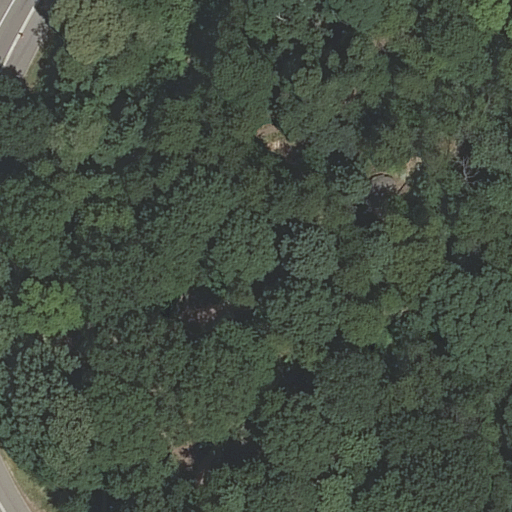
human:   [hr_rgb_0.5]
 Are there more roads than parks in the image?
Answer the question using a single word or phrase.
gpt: yes

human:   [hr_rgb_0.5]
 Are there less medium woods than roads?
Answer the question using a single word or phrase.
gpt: yes

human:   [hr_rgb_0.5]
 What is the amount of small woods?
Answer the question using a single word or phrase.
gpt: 0

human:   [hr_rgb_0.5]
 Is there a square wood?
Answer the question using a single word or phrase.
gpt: no

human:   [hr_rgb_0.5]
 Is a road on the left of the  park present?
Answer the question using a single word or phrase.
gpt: yes

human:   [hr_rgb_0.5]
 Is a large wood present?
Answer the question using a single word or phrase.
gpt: no

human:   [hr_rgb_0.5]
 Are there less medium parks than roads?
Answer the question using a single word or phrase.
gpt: yes

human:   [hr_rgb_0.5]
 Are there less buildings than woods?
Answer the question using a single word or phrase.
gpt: yes

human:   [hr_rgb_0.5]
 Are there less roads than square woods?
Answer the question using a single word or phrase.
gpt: no

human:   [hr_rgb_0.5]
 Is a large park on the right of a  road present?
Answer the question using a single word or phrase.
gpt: yes

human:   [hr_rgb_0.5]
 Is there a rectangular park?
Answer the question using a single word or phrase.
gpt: yes

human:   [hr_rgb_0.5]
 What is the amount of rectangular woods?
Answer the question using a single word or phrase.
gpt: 0

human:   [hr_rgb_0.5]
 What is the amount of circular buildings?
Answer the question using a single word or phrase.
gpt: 0

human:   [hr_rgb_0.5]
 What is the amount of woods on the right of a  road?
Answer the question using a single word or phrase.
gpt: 0

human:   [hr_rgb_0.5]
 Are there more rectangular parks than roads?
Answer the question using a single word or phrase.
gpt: no

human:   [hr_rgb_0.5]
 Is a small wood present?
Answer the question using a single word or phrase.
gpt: no

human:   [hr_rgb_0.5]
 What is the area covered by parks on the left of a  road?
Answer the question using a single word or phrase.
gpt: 0m2

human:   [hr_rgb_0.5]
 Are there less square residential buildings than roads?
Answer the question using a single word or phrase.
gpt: yes

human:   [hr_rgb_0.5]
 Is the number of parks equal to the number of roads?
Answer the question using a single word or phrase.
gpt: no

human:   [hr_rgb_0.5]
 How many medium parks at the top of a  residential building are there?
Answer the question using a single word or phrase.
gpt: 0

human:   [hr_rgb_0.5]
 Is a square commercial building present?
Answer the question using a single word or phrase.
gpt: no

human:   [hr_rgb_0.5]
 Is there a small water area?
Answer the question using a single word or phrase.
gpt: no

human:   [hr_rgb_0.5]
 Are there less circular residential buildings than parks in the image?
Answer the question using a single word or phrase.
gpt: yes

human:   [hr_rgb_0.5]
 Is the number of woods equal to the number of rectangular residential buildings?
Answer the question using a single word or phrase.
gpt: no

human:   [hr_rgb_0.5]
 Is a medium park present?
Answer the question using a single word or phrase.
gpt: no

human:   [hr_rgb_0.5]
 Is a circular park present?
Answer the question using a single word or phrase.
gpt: no

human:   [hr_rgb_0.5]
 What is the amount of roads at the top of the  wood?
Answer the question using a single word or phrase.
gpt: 2

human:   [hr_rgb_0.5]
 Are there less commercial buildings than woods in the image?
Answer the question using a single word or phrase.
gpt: yes

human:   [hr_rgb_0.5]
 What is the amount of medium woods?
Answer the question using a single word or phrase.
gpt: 1

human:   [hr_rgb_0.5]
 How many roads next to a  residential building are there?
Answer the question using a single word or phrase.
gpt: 0

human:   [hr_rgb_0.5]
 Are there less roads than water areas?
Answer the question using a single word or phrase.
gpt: no

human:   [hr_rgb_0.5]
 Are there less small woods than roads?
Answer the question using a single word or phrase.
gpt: yes

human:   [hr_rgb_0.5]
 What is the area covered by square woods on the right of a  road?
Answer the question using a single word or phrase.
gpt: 0m2

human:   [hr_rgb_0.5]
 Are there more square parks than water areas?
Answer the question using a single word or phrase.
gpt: no

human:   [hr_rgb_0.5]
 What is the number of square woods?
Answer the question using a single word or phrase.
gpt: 0

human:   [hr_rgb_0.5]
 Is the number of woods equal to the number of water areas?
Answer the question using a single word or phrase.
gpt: no